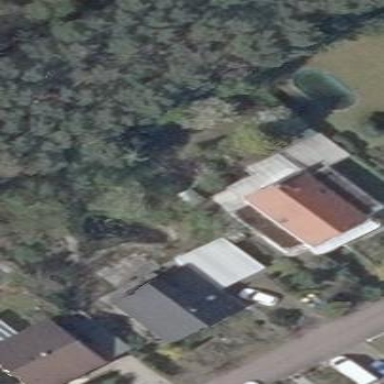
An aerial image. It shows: Simple and straightforward house.